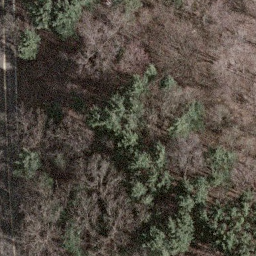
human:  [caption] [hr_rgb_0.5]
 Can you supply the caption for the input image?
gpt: It is a dense forest with green and grey plants .

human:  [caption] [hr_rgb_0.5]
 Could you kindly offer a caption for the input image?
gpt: This is a forest with green and grey plants .

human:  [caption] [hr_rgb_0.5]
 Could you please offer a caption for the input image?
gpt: Some plants are withered while the others healthy in the forest .

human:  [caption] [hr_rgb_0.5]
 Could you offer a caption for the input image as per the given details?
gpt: There are some plants withered while the others healthy in the forest .

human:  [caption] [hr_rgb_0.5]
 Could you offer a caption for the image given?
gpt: Some plants are withered while the others are healthy in the forest .